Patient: sex M, age 76
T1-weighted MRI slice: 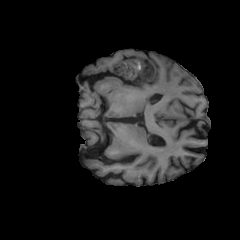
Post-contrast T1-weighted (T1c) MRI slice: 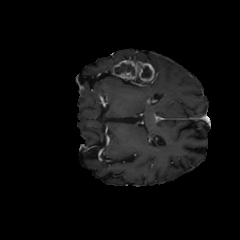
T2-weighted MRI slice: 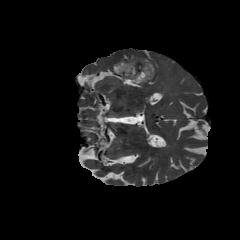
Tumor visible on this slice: yes
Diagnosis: Glioblastoma, IDH-wildtype
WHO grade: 4